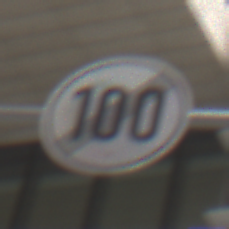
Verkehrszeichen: EndeGeschwindigkeit100
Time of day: Midday
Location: Outdoor (Urban)
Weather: Overcast
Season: NotSpecified
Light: Natural